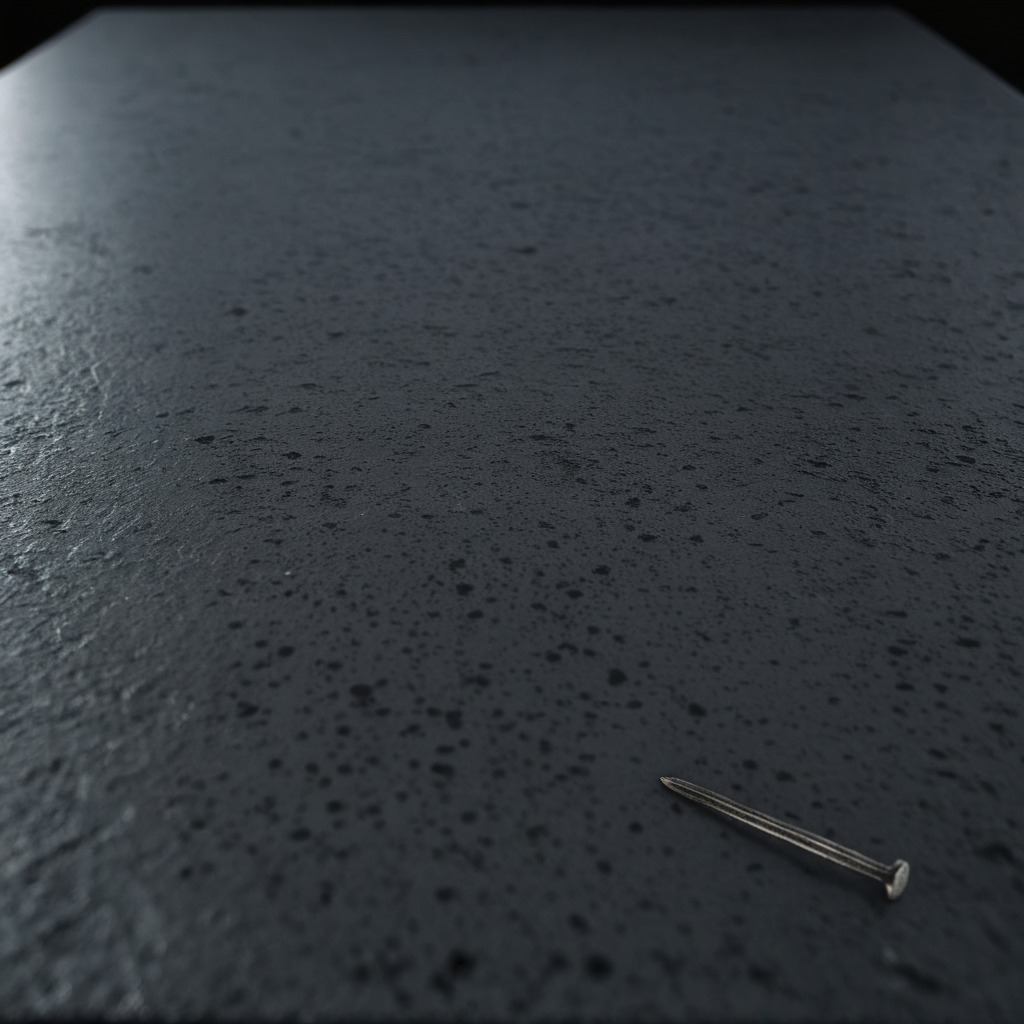
An iron nail lies on the clean granite table inside a workshop at night.